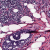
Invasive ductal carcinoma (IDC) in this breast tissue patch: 1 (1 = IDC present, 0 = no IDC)